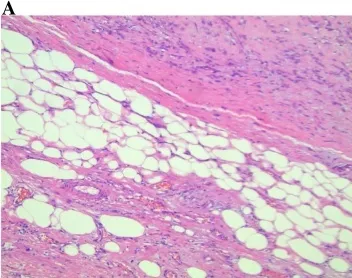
A: Hematoxylin and Eosin stained sections of the mass (200X) illustrating the well-differentiated component at the bottom, consisting of mature variably sized adipocytes with bands of fibrous stroma which contain occasional enlarged hyperchromatic nuclei. The dedifferentiated component is seen above, consisting of a cellular spindle cell proliferation.
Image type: pathology (h&e)